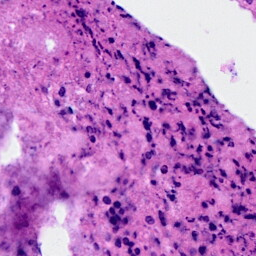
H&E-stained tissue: Breast